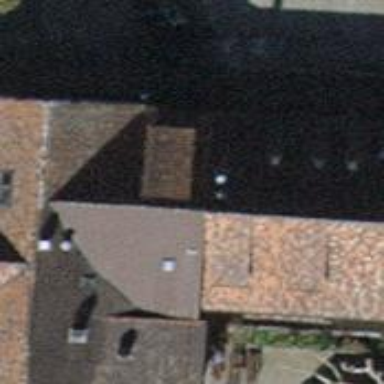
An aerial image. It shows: Restaurant in building.